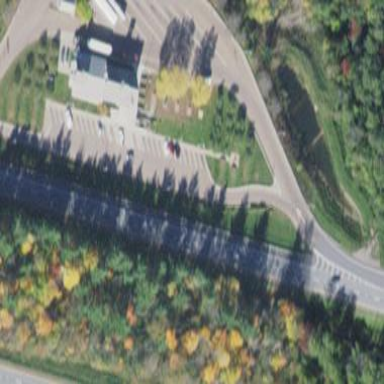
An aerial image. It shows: Rest area along the road.